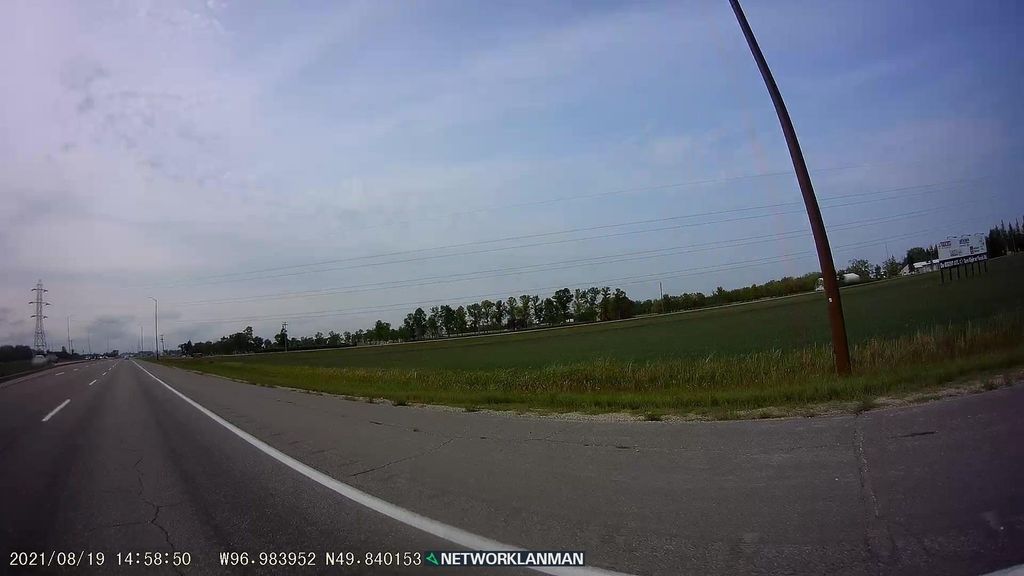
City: winnipeg